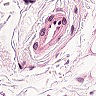
Metastatic tissue present: no